Field crop: tomato
Growth stage: 1
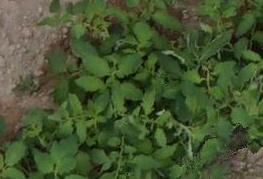
Species: tomato